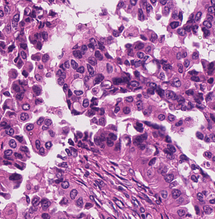
Tumor epithelial tissue: yes
Tumor-associated stroma tissue: yes
Normal tissue: no